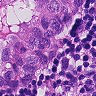
Metastatic tissue present: yes